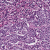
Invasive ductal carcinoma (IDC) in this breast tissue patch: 1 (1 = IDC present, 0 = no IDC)